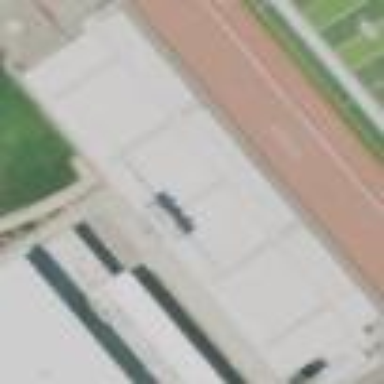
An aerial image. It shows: Grandstand building.